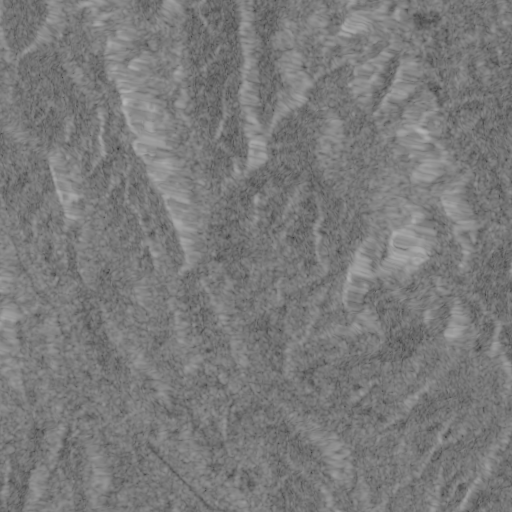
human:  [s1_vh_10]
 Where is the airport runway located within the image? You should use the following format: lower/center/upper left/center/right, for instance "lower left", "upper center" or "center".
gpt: The airport runway is located in the lower left of the image.
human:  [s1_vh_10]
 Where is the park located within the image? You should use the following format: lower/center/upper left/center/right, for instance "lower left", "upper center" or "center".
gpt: The park is located in the lower center of the image.
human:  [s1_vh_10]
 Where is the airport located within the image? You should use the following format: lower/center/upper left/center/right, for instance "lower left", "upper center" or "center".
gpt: There is no airport in the image.

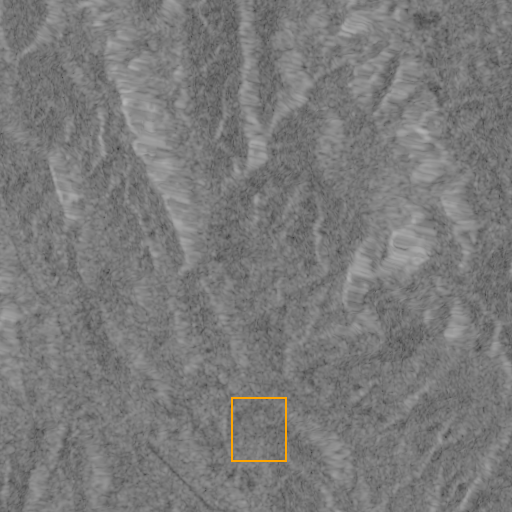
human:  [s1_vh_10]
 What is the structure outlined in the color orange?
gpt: The structure outlined in orange is a crop field.
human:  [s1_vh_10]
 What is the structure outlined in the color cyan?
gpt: There is no cyan outline.